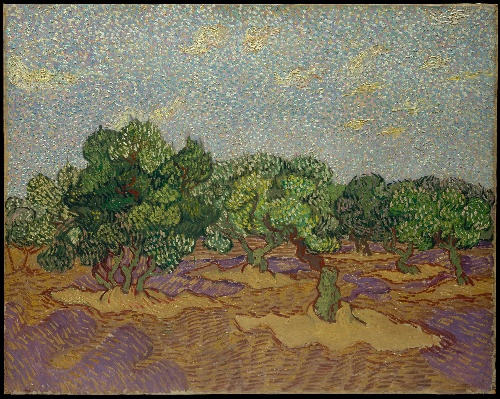
Title: Olive Trees
Artist: Vincent van Gogh
Artist bio: Dutch, Zundert 1853–1890 Auvers-sur-Oise
Date: 1889
Object type: Painting
Classification: Paintings
Medium: Oil on canvas
Dimensions: 28 5/8 x 36 1/4 in. (72.7 x 92.1 cm)
Department: European Paintings
Credit line: The Walter H. and Leonore Annenberg Collection, Gift of Walter H. and Leonore Annenberg, 1998, Bequest of Walter H. Annenberg, 2002
Accession year: 1998
Repository: Metropolitan Museum of Art, New York, NY
Tags: Landscapes|Olive Trees